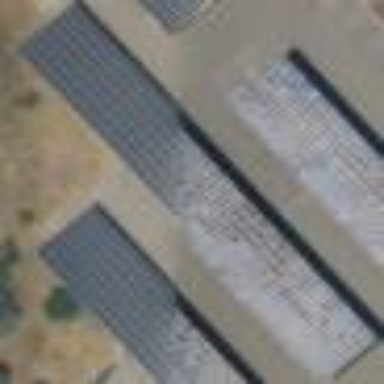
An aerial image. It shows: Solar photovoltaic panel on the roof of building used as solar power generator.